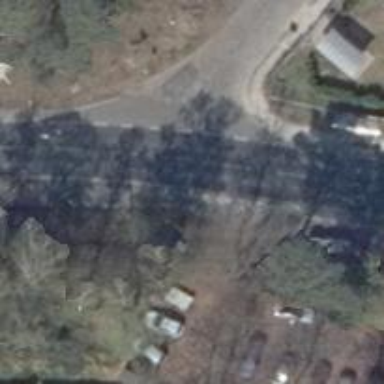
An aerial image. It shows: Unmarked crossing on the road.